Current action and preconditions to check: trajectory_clear

Your task: For each precondition in the list above, predict whether it will hold at this action.

Consider the current scene as observed from the mobile robot's camera, and analyze the predicted future states of all dynamic agents (e.g., people, animals, vehicles, or any moving entities) within the NEXT SECOND.

IMPORTANT: Only answer "very likely" if you are absolutely certain—based on strong, clear evidence—that a dynamic agent will violate the precondition in the predicted future state. Do NOT answer "very likely" for unlikely, ambiguous, or low-probability risks.

Ask yourself for each precondition: Is there a high probability, with clear and convincing evidence, that the predicted future states of any dynamic agent will interfere with the predicted future state of the currently executing action within the NEXT SECOND, causing that precondition to fail?

Assess the risk level based on these predictions. Use "likely" or "very likely" if motions create a clear risk of interference.

Use "neutral" or "improbable" if agents are nearby but their predicted paths are clearly diverging or non-conflicting.

Failure Risk Categories: "very improbable", "improbable", "neutral", "likely", "very likely"

Answer Format: Output ONLY the probability_of_failure value from these categories: "very improbable", "improbable", "neutral", "likely", "very likely"

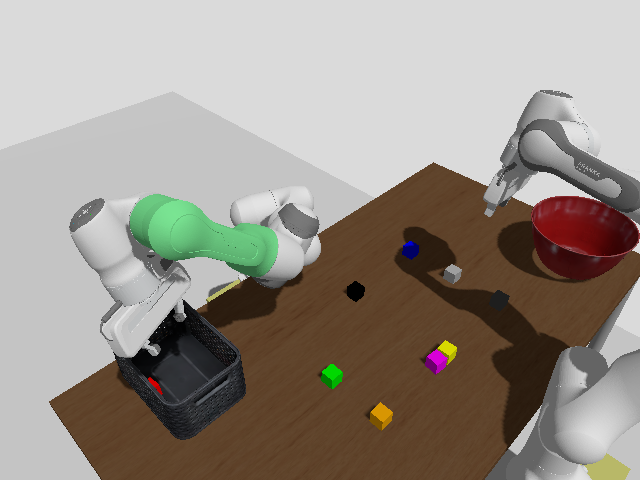

Answer: very improbable